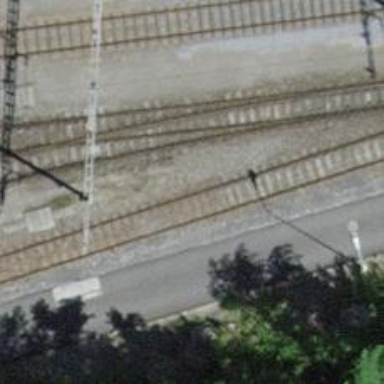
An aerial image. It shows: Single-track electrified railway with contact line. It is spur line for service.